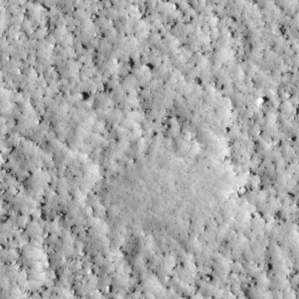
Label: non_frost